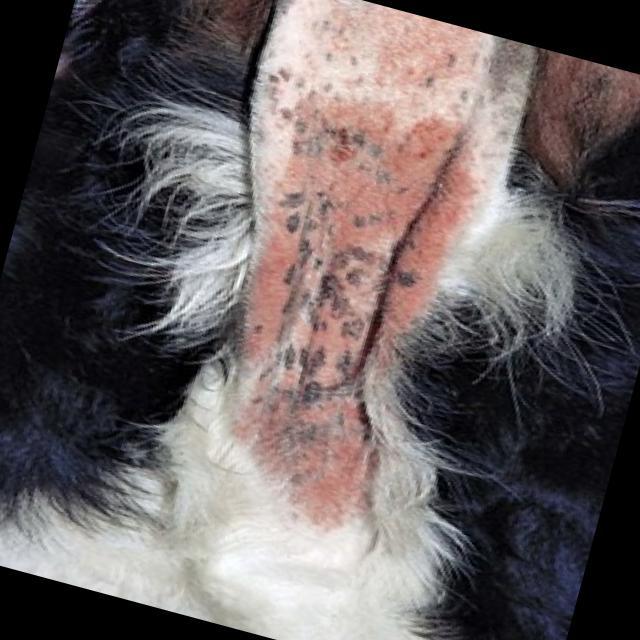
Canine fungal skin infection — characterized by alopecia, scaling, crusting, and circular lesions. Common agents include Malassezia and Candida species.